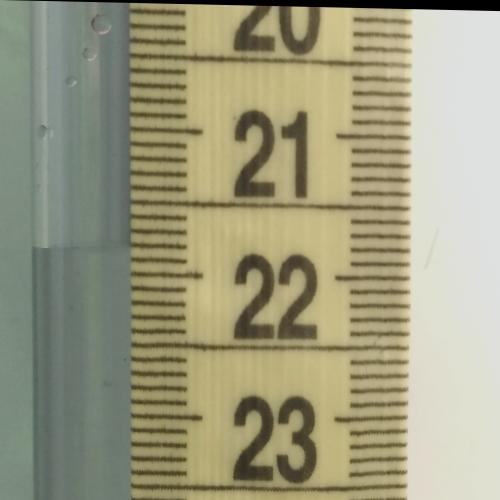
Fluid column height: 21.8 cm